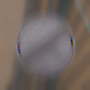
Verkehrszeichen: EndeSaemtlicherBegrenzungen
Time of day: Midday
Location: Outdoor (Urban)
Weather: Overcast
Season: NotSpecified
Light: Natural